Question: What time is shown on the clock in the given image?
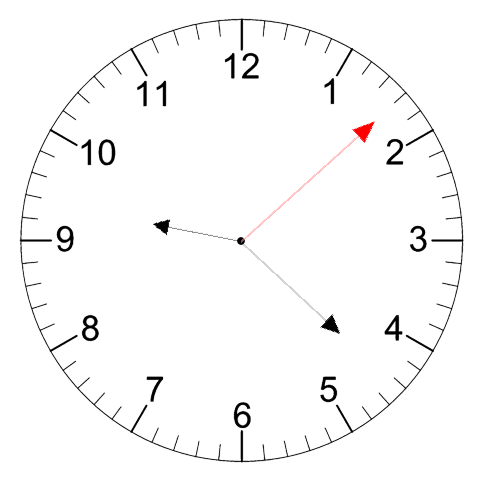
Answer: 09:22:08